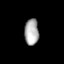
Tissue: prostate
Cell type: T cells
Senescence score: 0.3575
Nuclear area (px): 365
Mean DAPI intensity: 171.852